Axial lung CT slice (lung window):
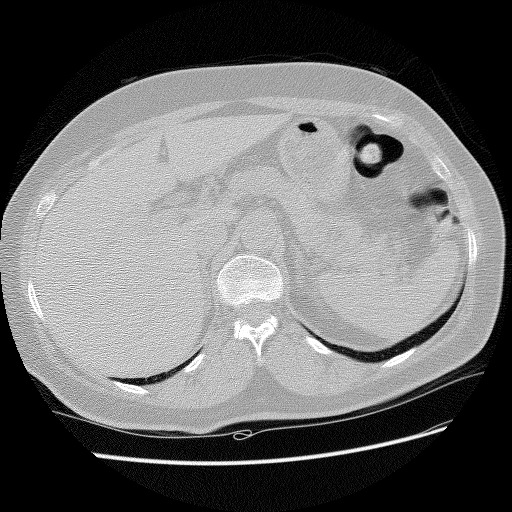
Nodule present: no